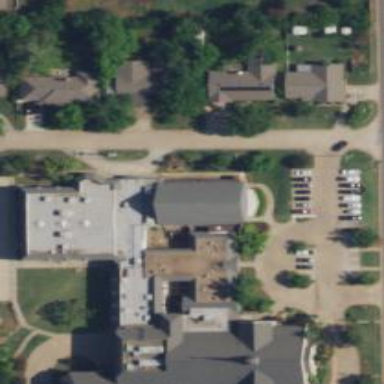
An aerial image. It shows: Building that serves as place of worship.